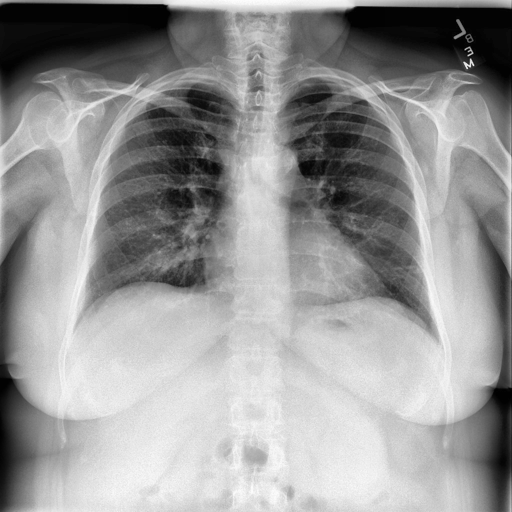
Finding: NORMAL